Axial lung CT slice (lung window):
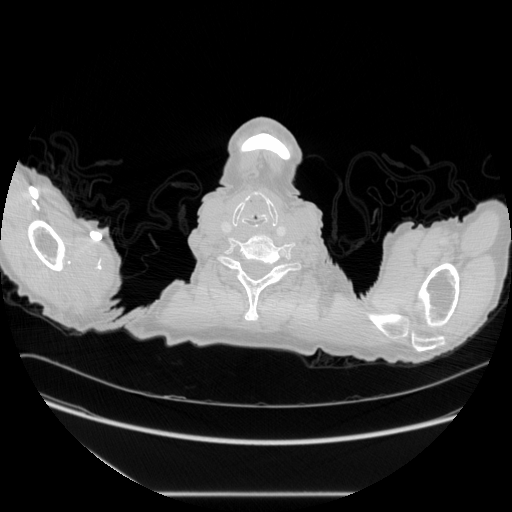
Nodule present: no